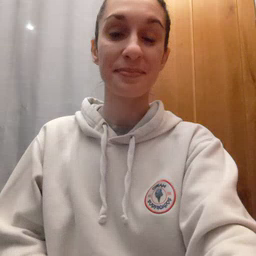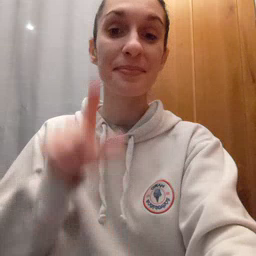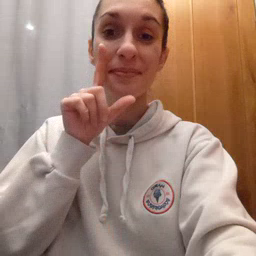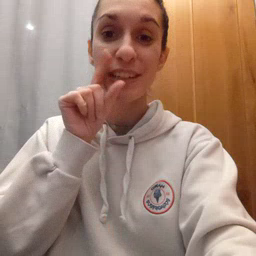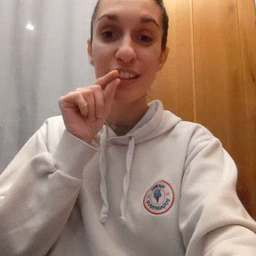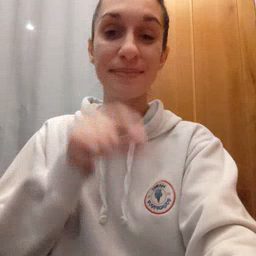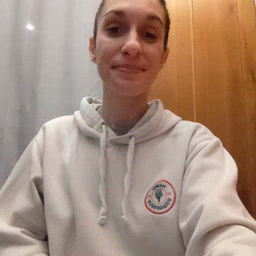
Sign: bird